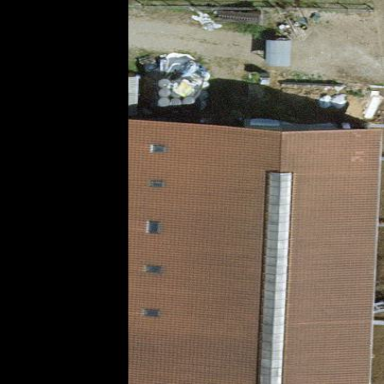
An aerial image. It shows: Rural barn.